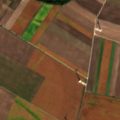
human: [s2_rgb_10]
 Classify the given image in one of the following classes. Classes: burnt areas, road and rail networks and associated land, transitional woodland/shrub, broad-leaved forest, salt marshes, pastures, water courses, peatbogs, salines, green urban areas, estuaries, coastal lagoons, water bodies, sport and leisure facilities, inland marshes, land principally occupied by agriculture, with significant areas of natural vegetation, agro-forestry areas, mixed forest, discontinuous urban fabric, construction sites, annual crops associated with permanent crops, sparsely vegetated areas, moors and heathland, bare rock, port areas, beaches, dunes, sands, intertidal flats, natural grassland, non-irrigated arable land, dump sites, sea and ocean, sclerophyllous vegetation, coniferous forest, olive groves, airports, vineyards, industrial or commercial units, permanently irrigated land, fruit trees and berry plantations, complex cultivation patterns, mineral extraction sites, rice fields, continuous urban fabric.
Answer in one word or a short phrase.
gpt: non-irrigated arable land, broad-leaved forest